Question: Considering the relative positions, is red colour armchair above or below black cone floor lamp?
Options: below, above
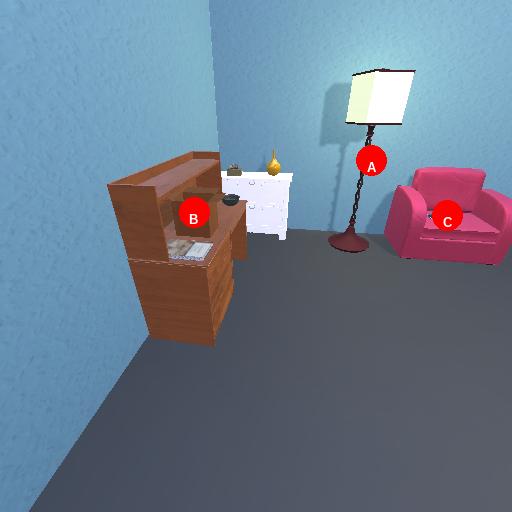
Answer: below